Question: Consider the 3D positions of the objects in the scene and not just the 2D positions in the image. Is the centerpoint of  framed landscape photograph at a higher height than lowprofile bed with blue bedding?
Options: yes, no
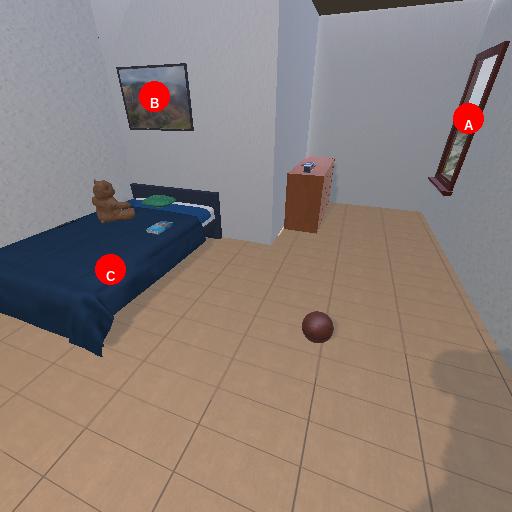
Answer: yes